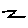
Label: zigzag